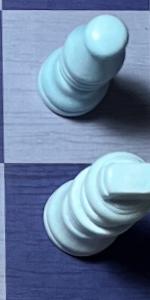
Label: King_White